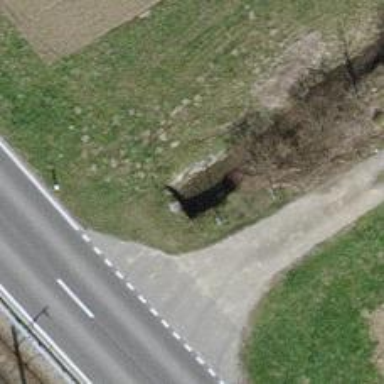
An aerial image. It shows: Culvert tunnel.